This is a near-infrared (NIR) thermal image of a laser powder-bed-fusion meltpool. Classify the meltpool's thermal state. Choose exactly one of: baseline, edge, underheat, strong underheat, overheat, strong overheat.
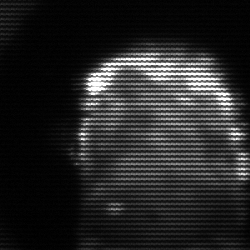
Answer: baseline